Question: I'm learning database. I need to create tables in this picture in mysql

This is the code I have in Jupyter notebook:
'''
CREATE TABLE warehouse(
code VARCHAR(100) not null,
ISBN varchar(225),
number int,
address varchar(30),
phone varchar(20),
PRIMARY KEY(code)
);
CREATE TABLE book(
ISBN varchar(225),
title varchar(255),
year decimal(4,0),
price decimal(10,2),
in_stock int,
in_basket int,
PRIMARY KEY(ISBN),
FOREIGN KEY (ISBN, in_stock) REFERENCES warehouse(ISBN, number)
);
CREATE TABLE shopping_basket(
basket_id varchar(40),
ISBN varchar(225),
number_in_basket int,
PRIMARY KEY(basket_id),
FOREIGN KEY (ISBN, number_in_basket) REFERENCES book(ISBN, in_basket)
);
'''
My error:
'''
DatabaseError: (mysql.connector.errors.DatabaseError) 1822 (HY000): Failed to add the foreign key constraint. Missing index for constraint 'book_ibfk_1' in the referenced table 'warehouse'
[SQL: CREATE TABLE book(
ISBN varchar(225),
title varchar(255),
year decimal(4,0),
price decimal(10,2),
in_stock int,
in_basket int,
PRIMARY KEY(ISBN),
UNIQUE KEY(in_stock),
FOREIGN KEY (ISBN, in_stock) REFERENCES warehouse(ISBN, number)
);]
'''
Now I'm sure that they all have the same types of variables.
Can anyone help me with this bug? I'm learning so I have limited understanding
Thank you
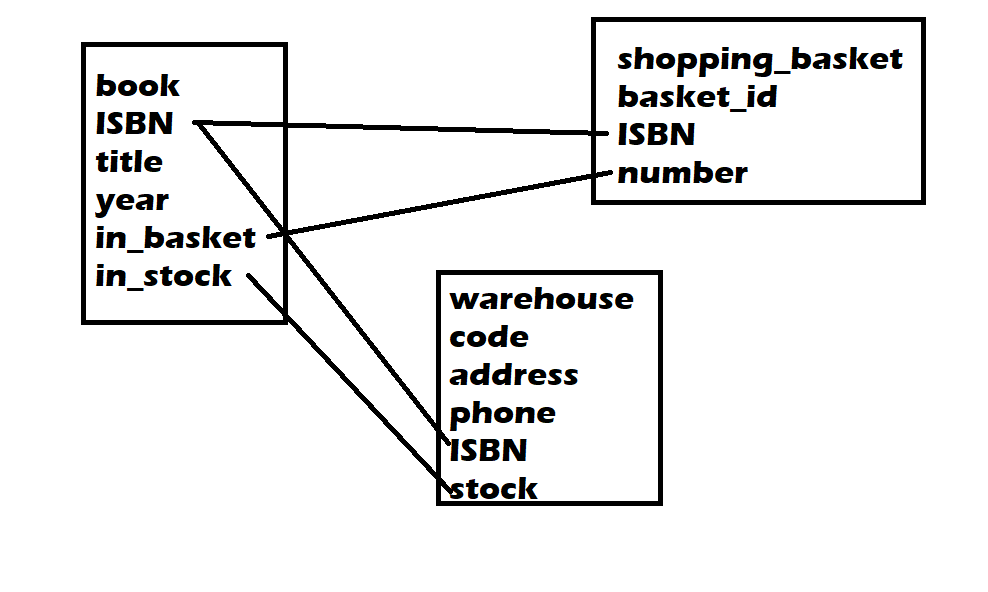
Answer: All refrenced foreign keys needs an index, that is mandatory.
So your code must look like.
you are using a combined foreign key, so also the index must be combined
'''
CREATE TABLE warehouse(
code VARCHAR(100) not null,
ISBN varchar(225),
number int,
address varchar(30),
phone varchar(20),
PRIMARY KEY(code),
KEY(ISBN, number)
);
CREATE TABLE book(
ISBN varchar(225),
title varchar(255),
year decimal(4,0),
price decimal(10,2),
in_stock int,
in_basket int,
PRIMARY KEY(ISBN),
FOREIGN KEY (ISBN, in_stock) REFERENCES warehouse(ISBN, number),
KEY (ISBN, in_basket)
);
CREATE TABLE shopping_basket(
basket_id varchar(40),
ISBN varchar(225),
number_in_basket int,
PRIMARY KEY(basket_id),
FOREIGN KEY (ISBN, number_in_basket) REFERENCES book(ISBN, in_basket)
);
'''